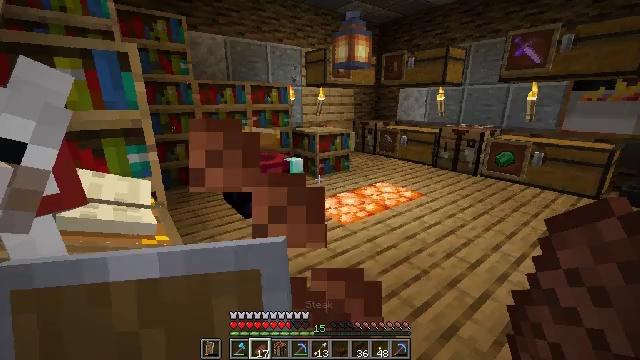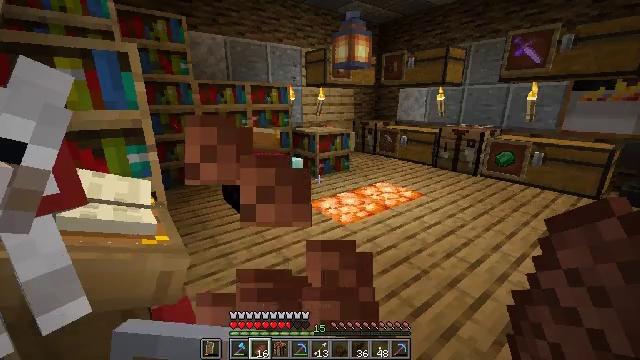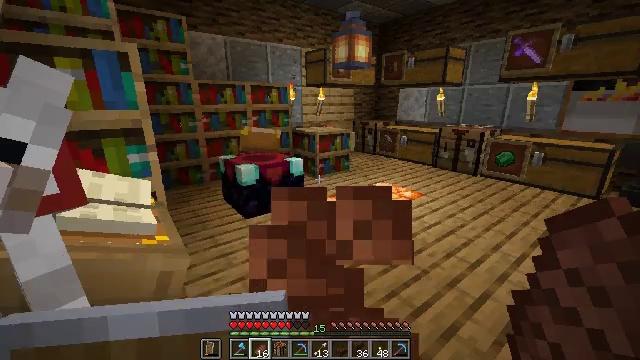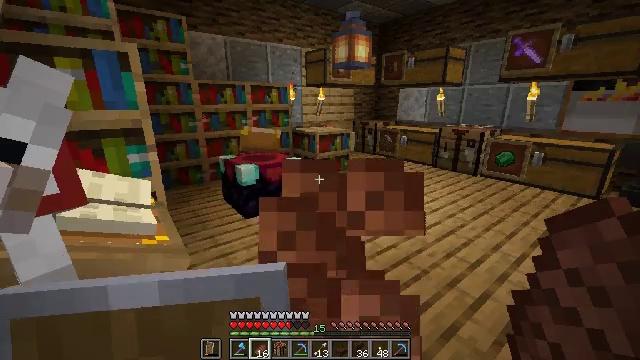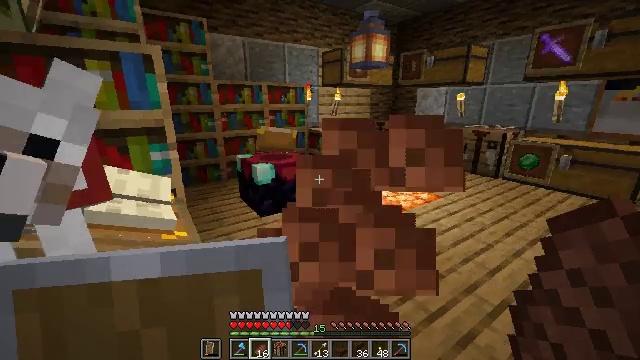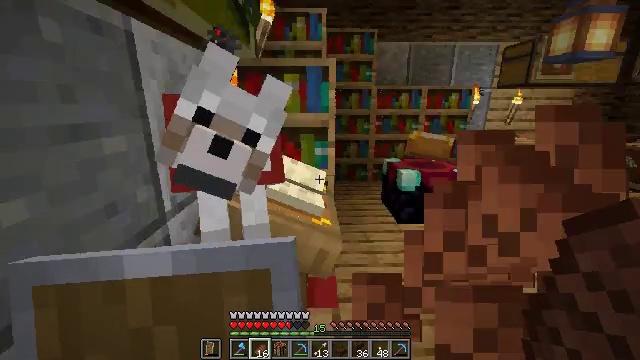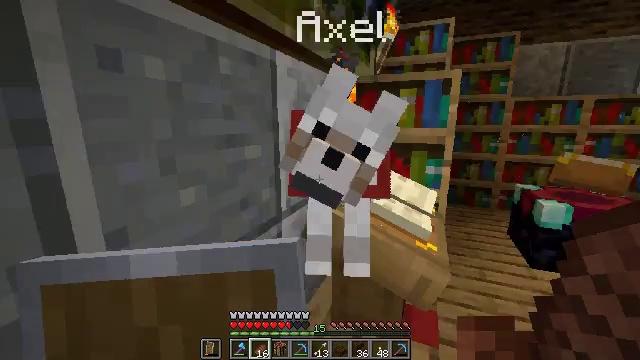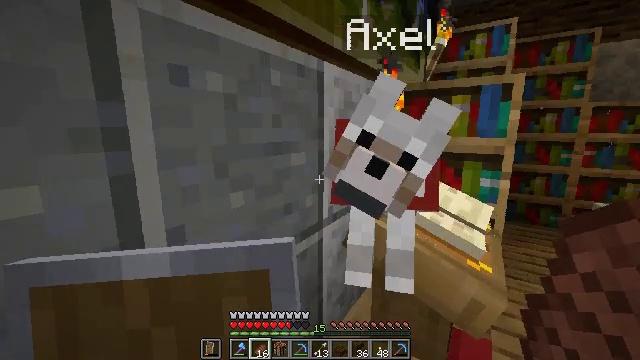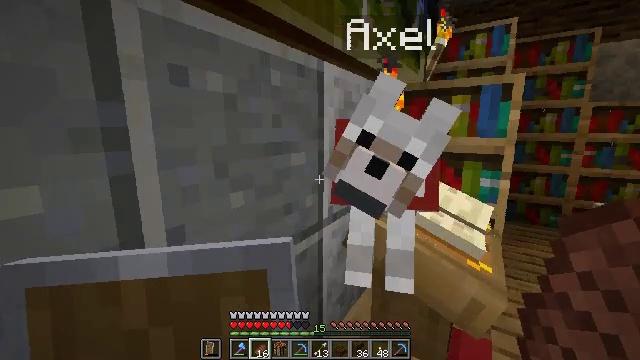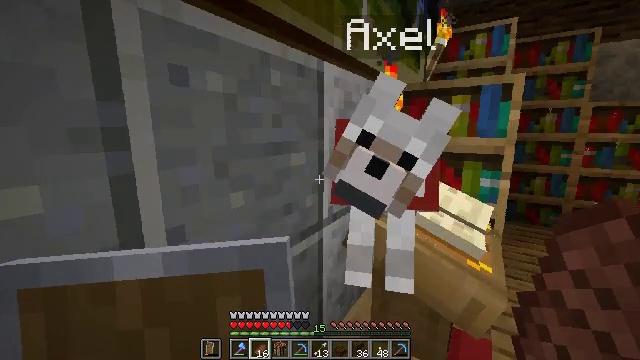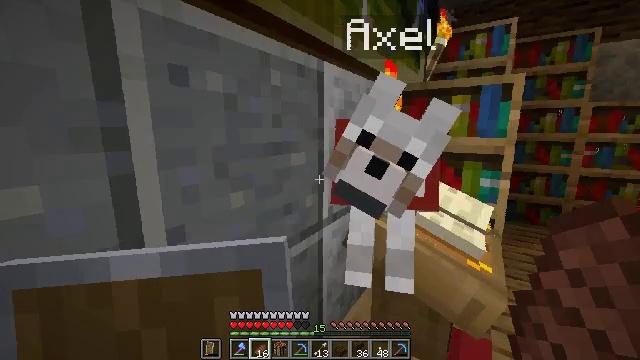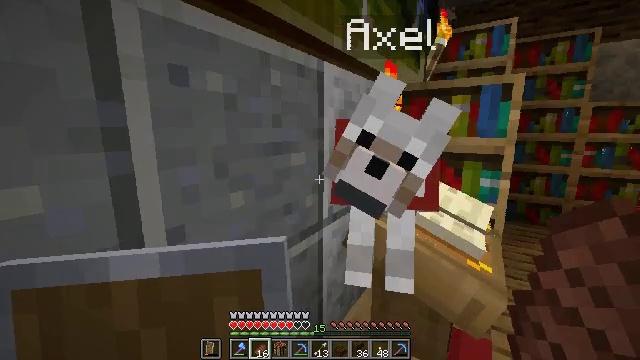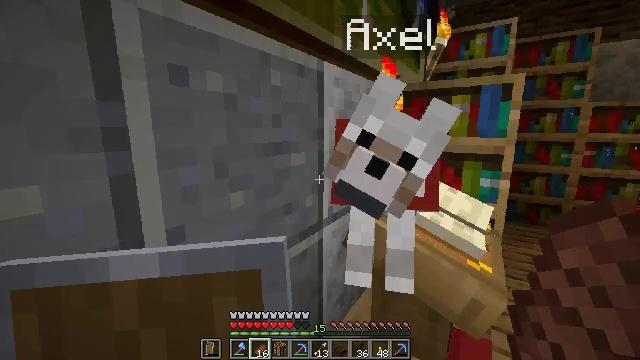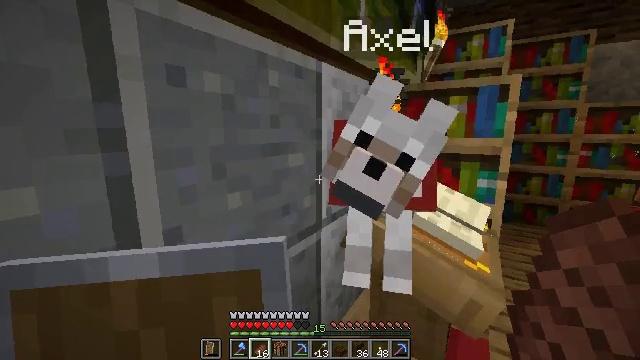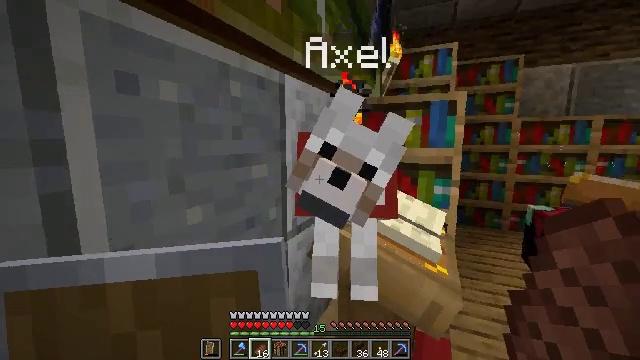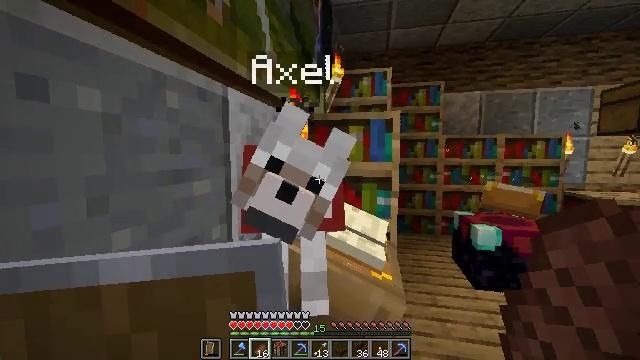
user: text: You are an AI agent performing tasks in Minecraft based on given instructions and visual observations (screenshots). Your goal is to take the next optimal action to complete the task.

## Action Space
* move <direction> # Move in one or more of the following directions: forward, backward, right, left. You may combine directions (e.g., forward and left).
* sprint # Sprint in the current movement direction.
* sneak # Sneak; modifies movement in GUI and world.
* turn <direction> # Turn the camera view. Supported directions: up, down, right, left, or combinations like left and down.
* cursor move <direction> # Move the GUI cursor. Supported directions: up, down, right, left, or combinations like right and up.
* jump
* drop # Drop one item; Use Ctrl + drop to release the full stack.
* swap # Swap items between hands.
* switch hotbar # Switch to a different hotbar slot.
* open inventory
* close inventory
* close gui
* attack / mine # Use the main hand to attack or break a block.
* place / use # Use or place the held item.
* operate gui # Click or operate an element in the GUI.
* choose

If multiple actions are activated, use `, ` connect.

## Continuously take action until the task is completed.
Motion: motion action
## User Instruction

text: Break the existing planks.
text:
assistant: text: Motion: use / place
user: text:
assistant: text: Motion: use / place
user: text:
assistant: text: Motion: no_op
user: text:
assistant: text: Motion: turn left
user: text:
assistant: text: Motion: turn left
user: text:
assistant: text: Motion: turn left and up
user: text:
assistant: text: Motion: turn left and up
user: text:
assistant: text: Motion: no_op
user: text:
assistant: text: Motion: no_op
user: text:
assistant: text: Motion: no_op
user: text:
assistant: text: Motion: no_op
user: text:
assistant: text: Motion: no_op
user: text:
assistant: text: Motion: no_op
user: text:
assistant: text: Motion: turn right and up
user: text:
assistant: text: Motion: turn right and up
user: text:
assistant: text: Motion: no_op
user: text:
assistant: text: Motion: use / place
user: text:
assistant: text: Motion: use / place
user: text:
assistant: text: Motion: use / place
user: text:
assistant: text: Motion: no_op
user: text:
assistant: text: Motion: no_op
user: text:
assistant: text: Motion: no_op
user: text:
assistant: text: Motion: no_op
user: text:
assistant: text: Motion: sneak
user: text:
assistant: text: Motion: sneak
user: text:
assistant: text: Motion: sneak
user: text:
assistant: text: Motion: no_op
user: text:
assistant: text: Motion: no_op
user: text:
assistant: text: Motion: no_op
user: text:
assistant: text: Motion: no_op